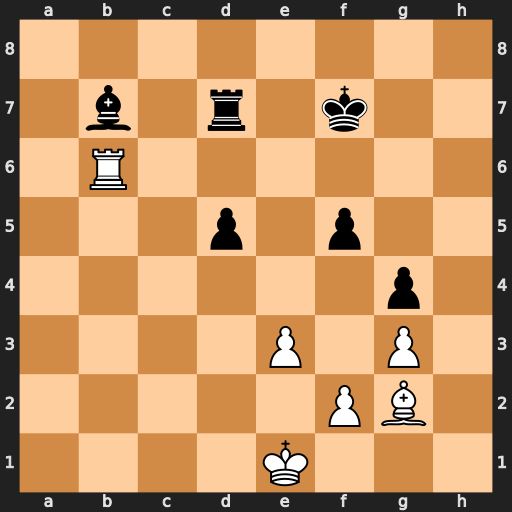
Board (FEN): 8/1b1r1k2/1R6/3p1p2/6p1/4P1P1/5PB1/4K3
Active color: w
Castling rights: -
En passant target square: -
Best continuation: Rxb7 Rxb7 Bxd5+